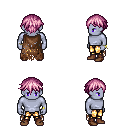
a pixel art fantasy rpg character, male body template, dark elf, purple skin, brown tattered cape, gold greaves, pink short bangs hairstyle, bracelets, brown shoes, four views (front, back, left, right), 2x2 character sprite sheet, small pixel art, hard edges, no anti-aliasing